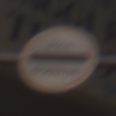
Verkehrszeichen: Zollstelle
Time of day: MorningAfternoon
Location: Outdoor (Urban)
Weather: Clear
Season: NotSpecified
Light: Natural